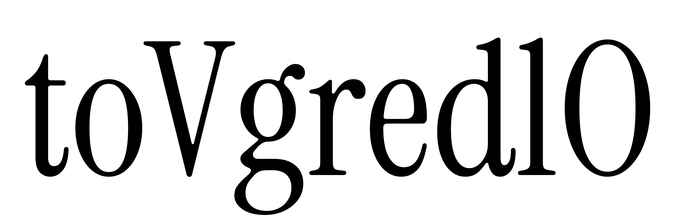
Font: InstrumentSerif-Regular